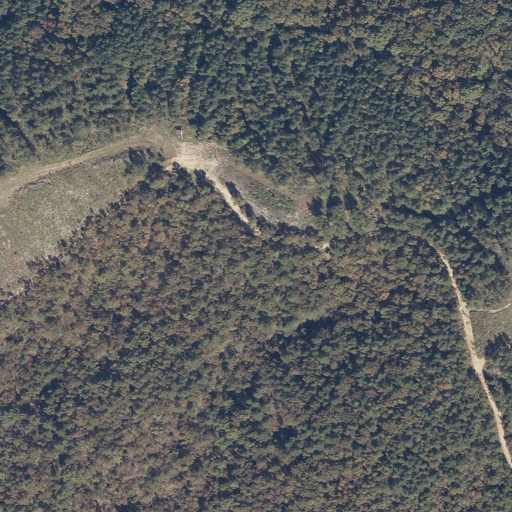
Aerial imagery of ridge(s) in Alabama named Dry Creek Mountain containing deciduous forest, evergreen forest, grassland, and mixed forest